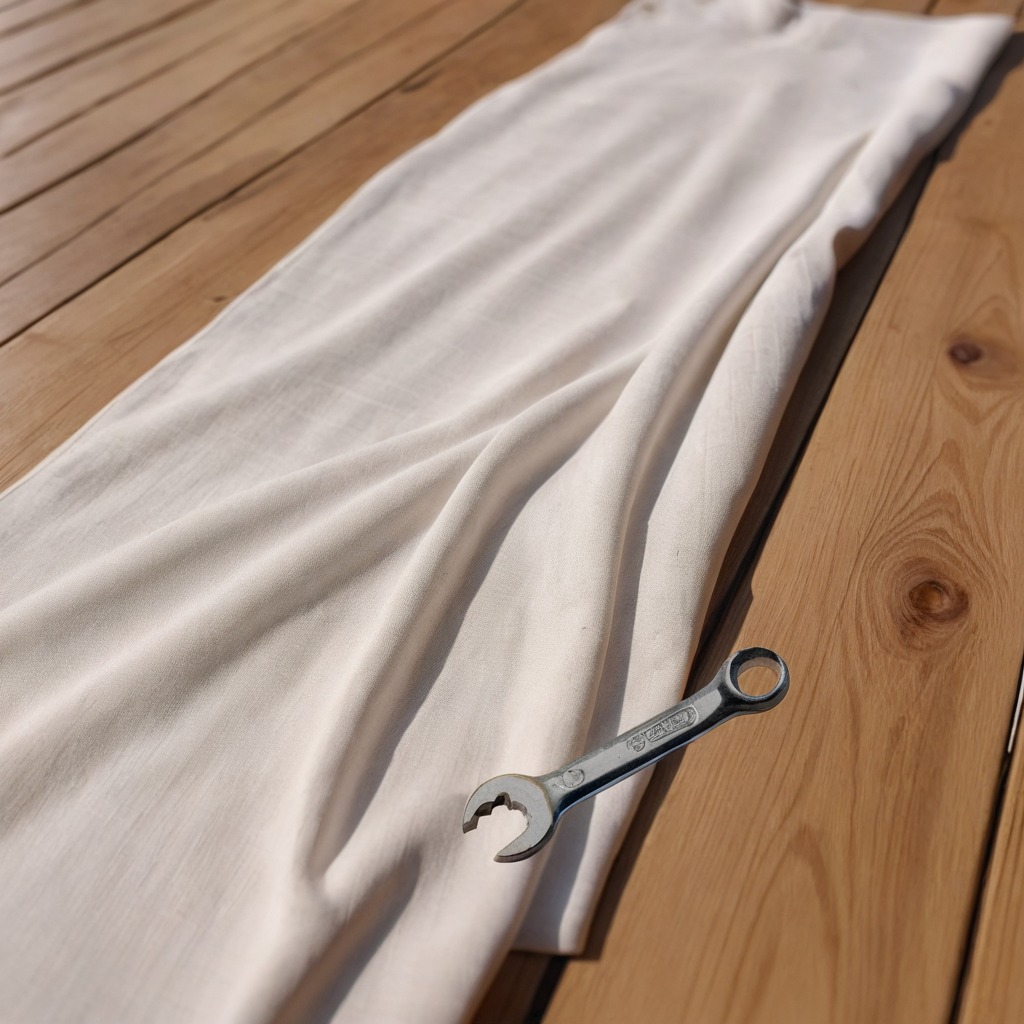
A wrench lying on a wooden table in an outdoor workshop during daytime bright natural light soft shadows worn but beneath the cloth